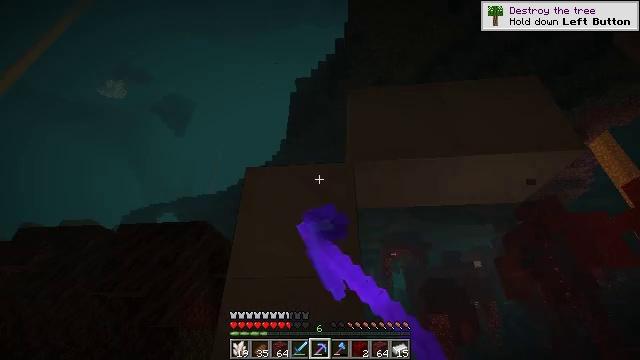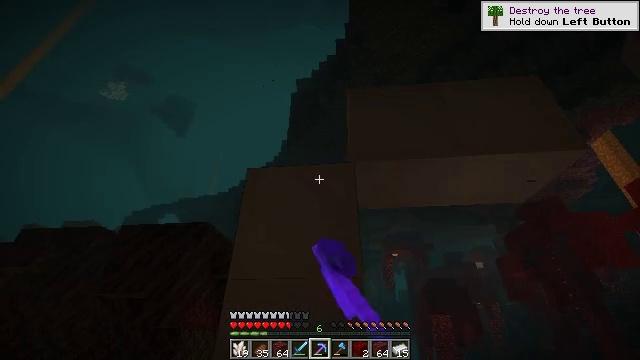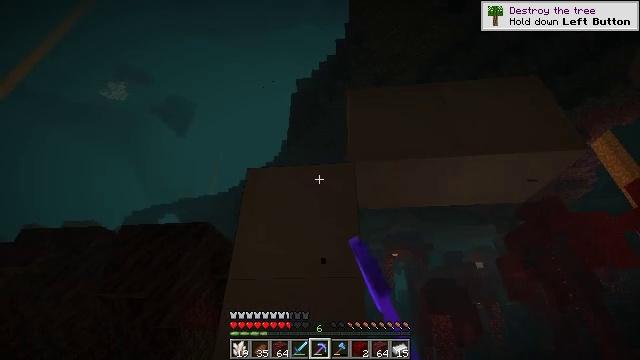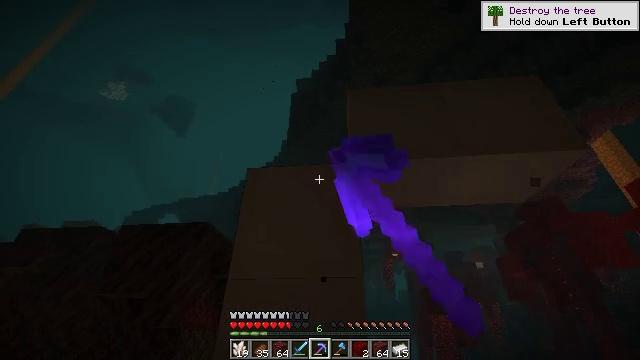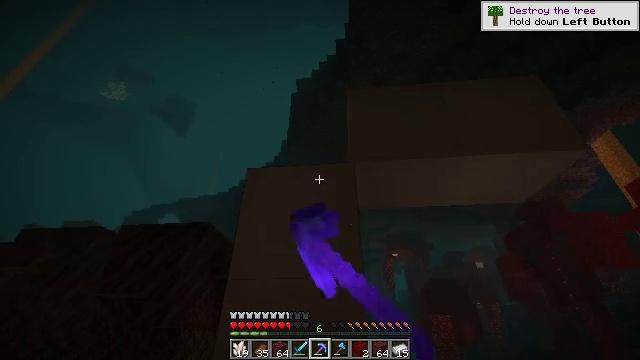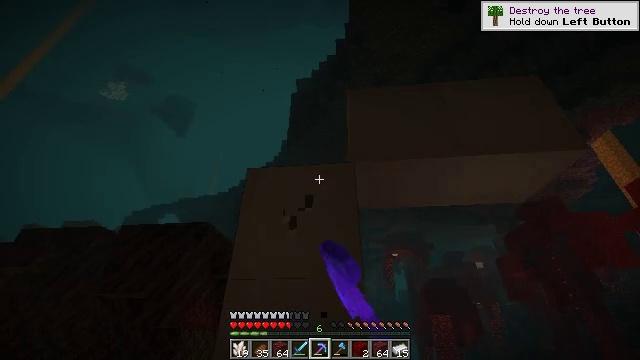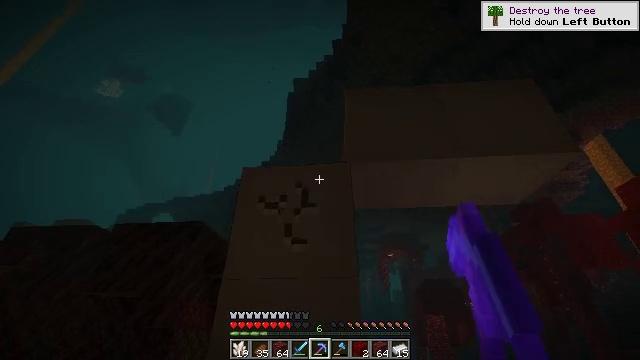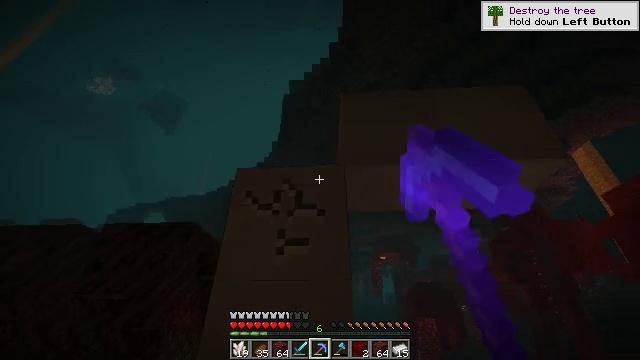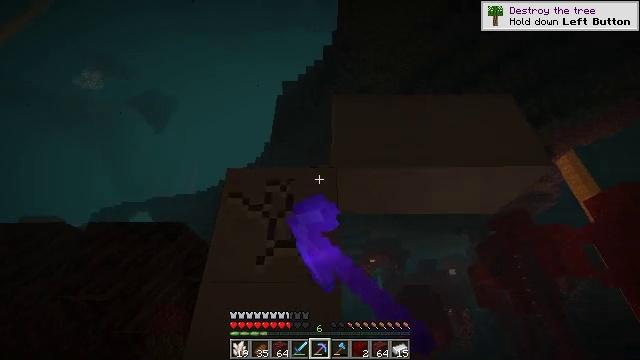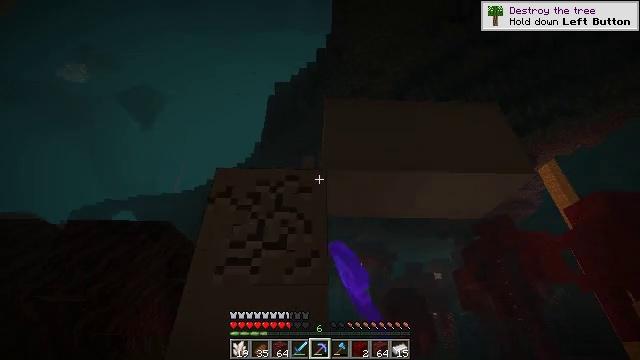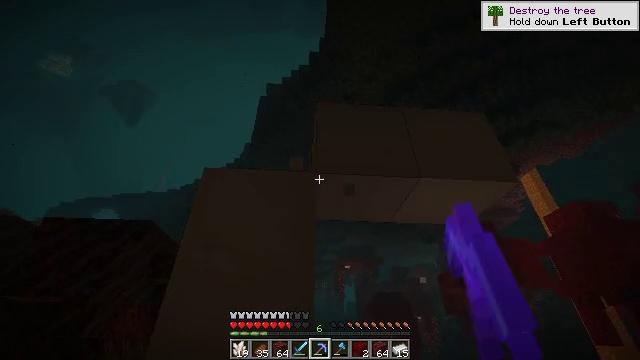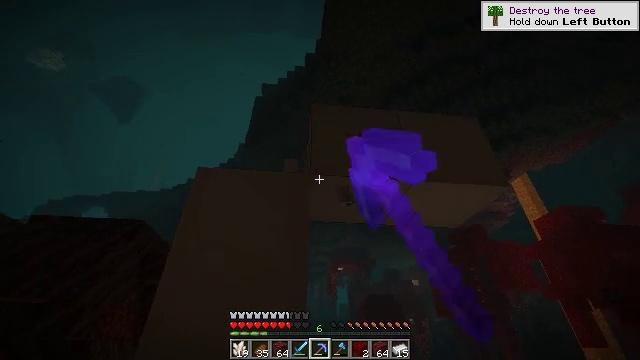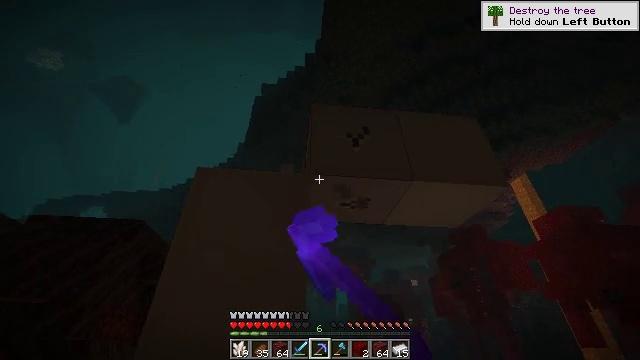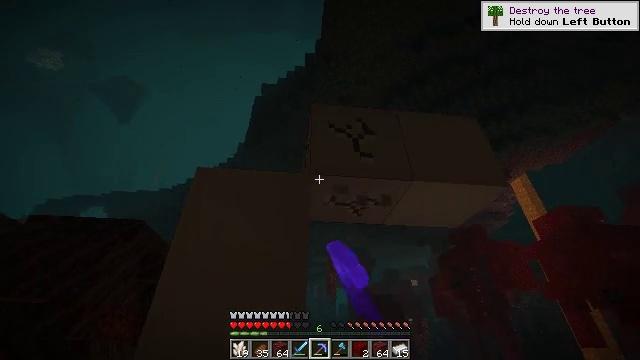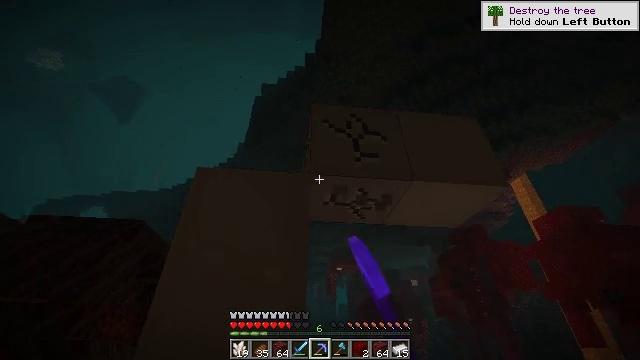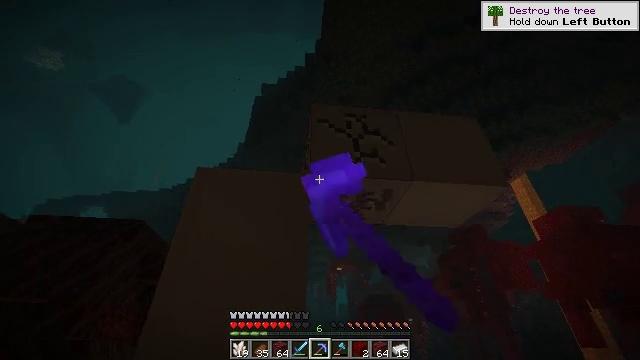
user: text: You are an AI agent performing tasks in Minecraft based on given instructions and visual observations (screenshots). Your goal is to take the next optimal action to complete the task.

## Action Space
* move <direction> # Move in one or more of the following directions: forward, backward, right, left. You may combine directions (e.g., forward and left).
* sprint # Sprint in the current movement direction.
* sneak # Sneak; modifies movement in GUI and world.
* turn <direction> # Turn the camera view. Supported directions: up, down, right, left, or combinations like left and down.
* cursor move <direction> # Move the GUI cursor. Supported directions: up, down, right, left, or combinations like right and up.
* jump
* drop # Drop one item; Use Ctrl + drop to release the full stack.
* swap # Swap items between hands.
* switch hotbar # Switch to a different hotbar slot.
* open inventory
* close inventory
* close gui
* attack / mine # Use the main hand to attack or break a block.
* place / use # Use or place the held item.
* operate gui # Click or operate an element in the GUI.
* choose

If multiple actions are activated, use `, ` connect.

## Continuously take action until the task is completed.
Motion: motion action
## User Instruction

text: Use a pickaxe to mine the bone block.
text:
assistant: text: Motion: attack / mine
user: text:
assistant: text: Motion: attack / mine
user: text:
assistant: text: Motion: attack / mine
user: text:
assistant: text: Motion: attack / mine
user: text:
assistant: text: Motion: attack / mine
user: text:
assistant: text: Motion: turn right, attack / mine
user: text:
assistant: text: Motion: turn right, attack / mine
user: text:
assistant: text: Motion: turn right, attack / mine
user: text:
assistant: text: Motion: turn right, attack / mine
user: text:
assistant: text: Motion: turn right, attack / mine
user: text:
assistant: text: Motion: turn right, attack / mine
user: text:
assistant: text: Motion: attack / mine
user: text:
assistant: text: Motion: attack / mine
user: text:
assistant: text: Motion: attack / mine
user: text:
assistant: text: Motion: attack / mine
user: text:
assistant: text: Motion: attack / mine
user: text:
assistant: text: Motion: turn right, attack / mine
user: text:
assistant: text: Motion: turn right, attack / mine
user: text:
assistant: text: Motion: attack / mine
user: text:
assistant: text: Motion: attack / mine
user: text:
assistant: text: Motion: attack / mine
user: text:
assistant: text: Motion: attack / mine
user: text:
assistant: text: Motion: attack / mine
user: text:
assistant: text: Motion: turn right, attack / mine
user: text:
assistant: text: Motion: turn right and down, attack / mine
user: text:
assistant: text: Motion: turn right and down, attack / mine
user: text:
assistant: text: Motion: turn right, attack / mine
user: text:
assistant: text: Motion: attack / mine
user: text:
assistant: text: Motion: attack / mine
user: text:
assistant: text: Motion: attack / mine